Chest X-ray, AP view. Patient: 31 years old, sex F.
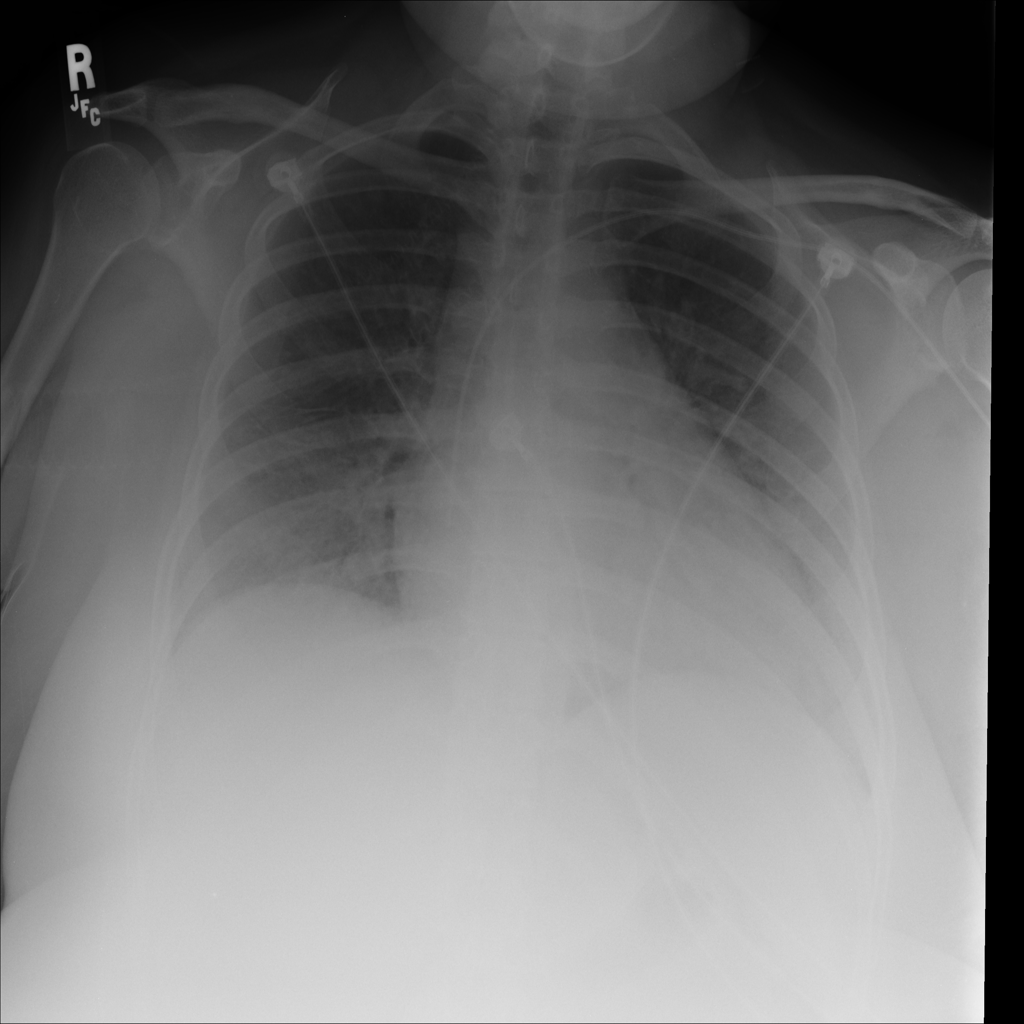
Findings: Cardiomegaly